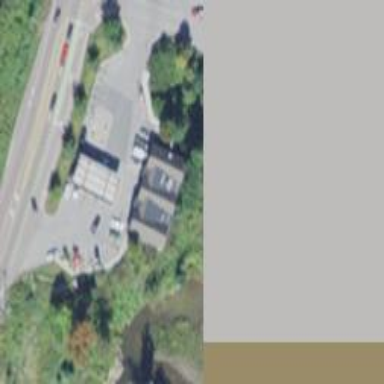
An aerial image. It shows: Convenience shop.